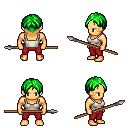
a pixel art fantasy rpg character, male body template, human, tanned skin, white pirate shirt, red pants, green parted hairstyle, spear, four views (front, back, left, right), 2x2 character sprite sheet, small pixel art, hard edges, no anti-aliasing